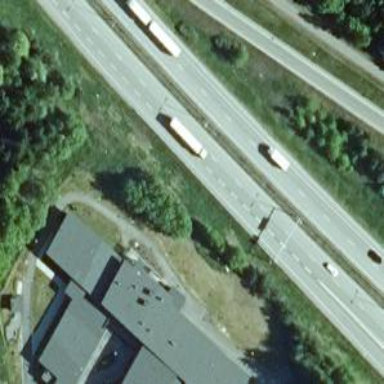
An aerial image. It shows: Asphalt road classified as trunk highway.